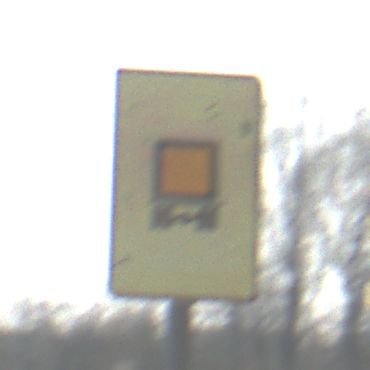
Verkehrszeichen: KennzeichnungspflichtigeFahrzeugeGefaehrlicheGueterOhnePfeilsymbol
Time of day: MorningAfternoon
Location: Outdoor (Suburban)
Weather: PartlyCloudy
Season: NotSpecified
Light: Natural